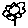
Label: flower